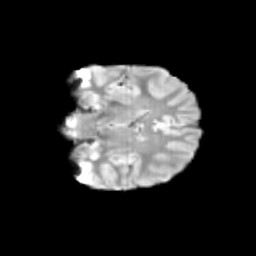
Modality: T2w
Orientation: coronal
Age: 11
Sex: male
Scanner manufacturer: siemens
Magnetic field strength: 3 T
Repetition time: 3.8 s
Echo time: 0.07 s